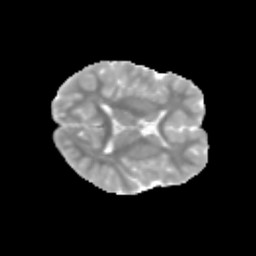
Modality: MD
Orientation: axial
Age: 12
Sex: male
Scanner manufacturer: siemens
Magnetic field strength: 3 T
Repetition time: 3.8 s
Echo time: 0.07 s